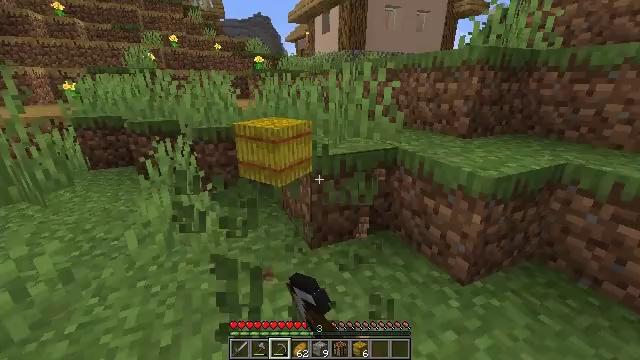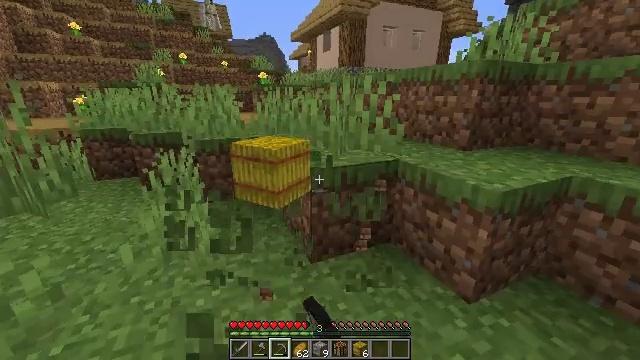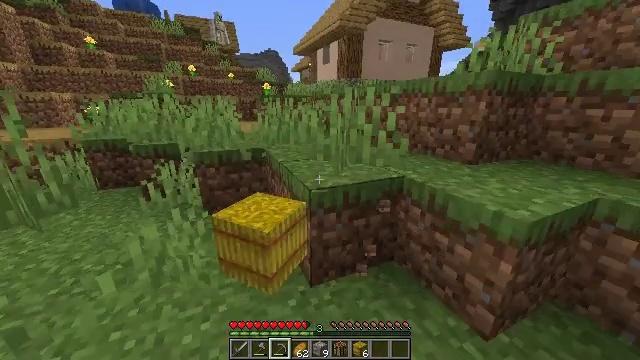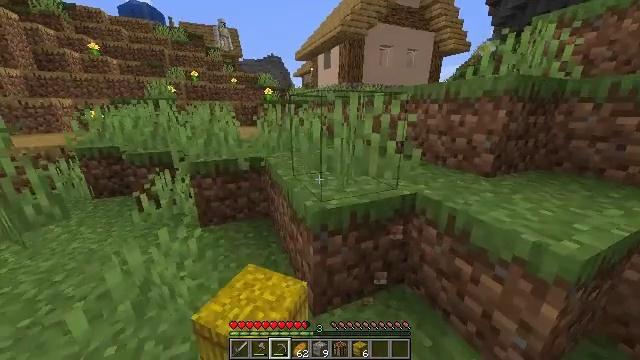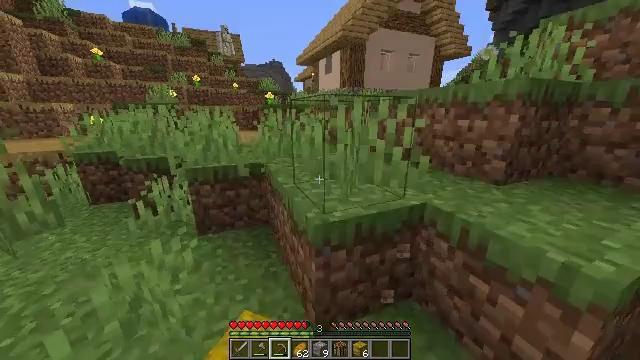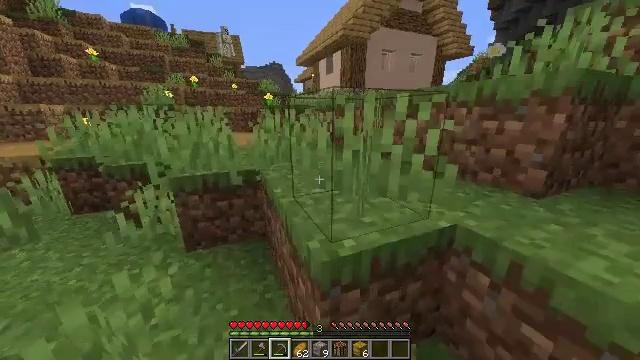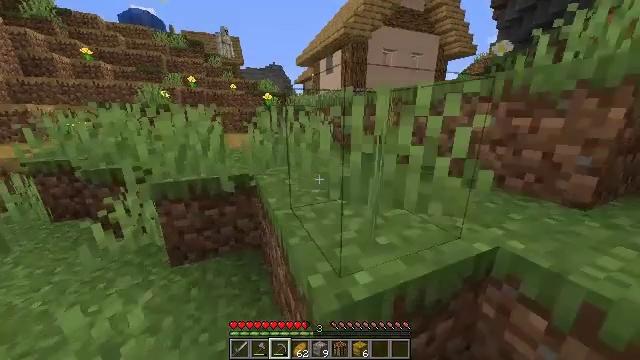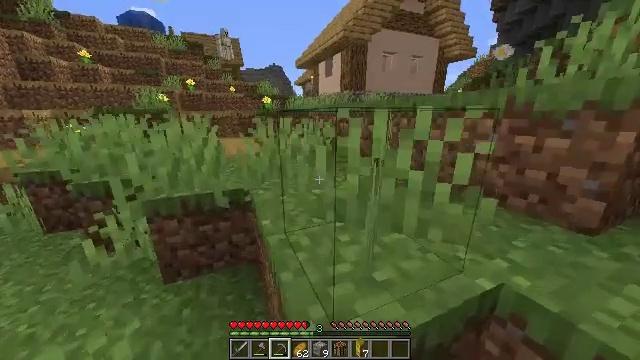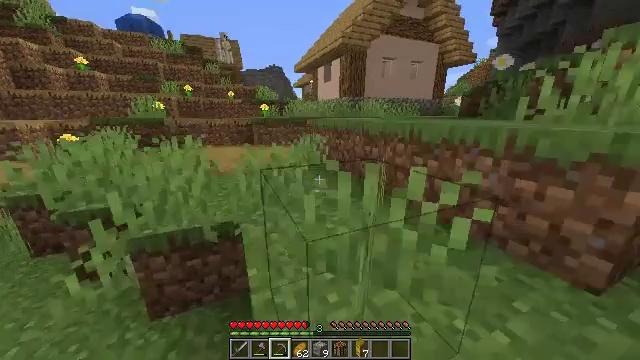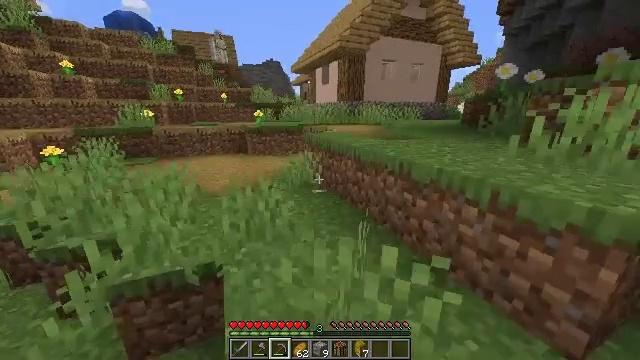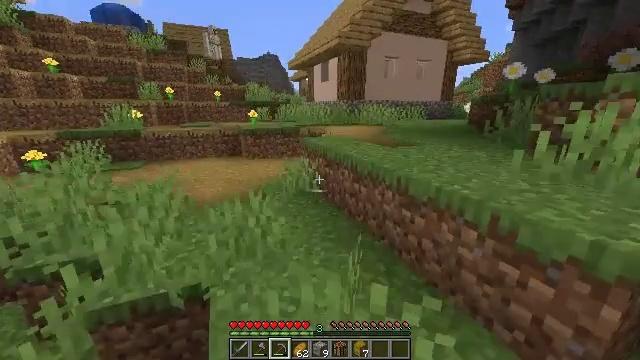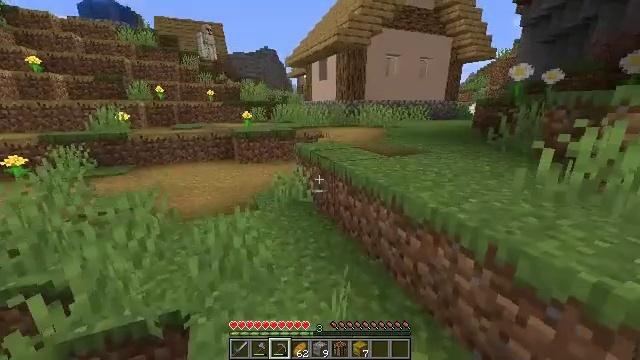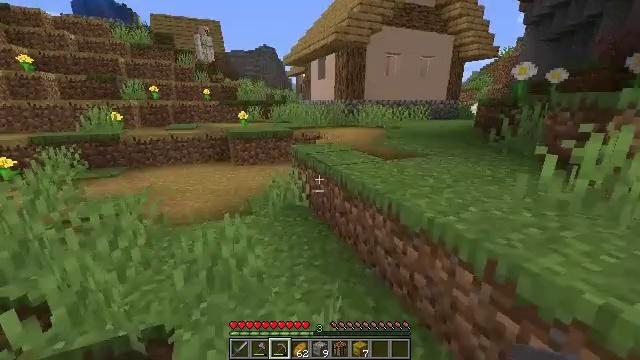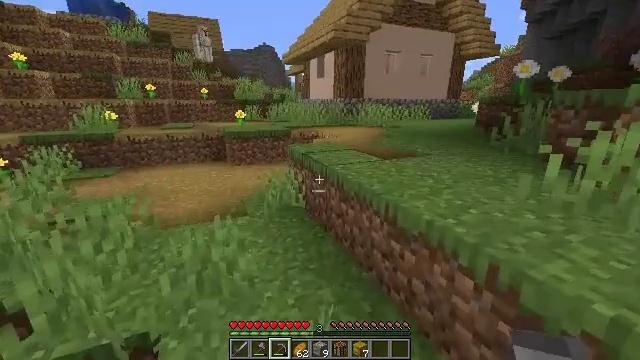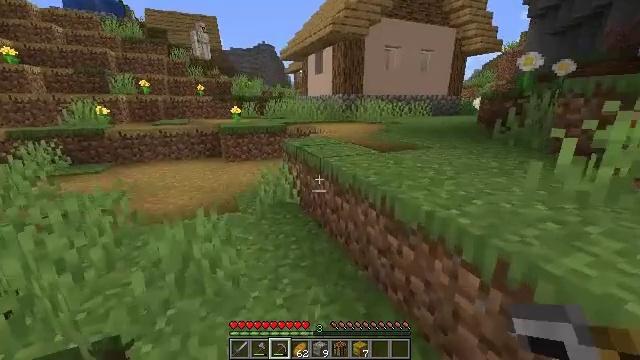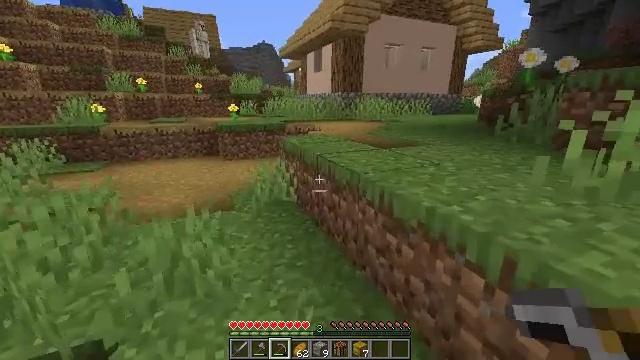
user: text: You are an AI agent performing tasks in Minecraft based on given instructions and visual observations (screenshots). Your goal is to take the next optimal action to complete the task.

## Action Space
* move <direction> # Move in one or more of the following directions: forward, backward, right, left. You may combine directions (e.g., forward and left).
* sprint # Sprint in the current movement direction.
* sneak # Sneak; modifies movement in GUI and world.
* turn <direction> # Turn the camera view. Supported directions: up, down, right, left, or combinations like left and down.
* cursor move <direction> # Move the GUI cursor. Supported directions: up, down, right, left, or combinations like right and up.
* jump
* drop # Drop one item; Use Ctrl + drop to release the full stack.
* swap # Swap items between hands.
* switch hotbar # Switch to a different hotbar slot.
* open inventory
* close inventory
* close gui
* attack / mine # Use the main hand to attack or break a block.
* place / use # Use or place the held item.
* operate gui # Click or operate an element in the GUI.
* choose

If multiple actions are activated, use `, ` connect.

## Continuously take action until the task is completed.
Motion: motion action
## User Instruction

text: Mine a hay block from the field.
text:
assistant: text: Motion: move forward, sprint, turn up
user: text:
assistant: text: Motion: move forward, sprint
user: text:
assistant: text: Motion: move forward, sprint
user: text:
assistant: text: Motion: move forward
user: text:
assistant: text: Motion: move forward
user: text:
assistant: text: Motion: move forward
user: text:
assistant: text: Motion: move forward, jump
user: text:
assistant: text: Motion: move forward, jump
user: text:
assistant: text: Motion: move forward, jump
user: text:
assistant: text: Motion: move forward, jump
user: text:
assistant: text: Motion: move forward, jump
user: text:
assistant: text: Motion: move forward
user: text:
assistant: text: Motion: move forward
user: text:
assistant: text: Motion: move forward
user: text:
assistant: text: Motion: move forward, sprint
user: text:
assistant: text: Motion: move forward, sprint
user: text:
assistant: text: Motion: move forward, sprint
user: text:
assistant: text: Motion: move forward, sprint, turn right and up, jump
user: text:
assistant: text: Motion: move forward, turn right and up, jump
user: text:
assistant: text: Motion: move forward, turn right, jump
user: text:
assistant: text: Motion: move forward, jump
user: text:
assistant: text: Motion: move forward, jump
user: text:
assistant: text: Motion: move forward, jump
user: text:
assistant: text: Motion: move forward
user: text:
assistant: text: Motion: move forward, sprint
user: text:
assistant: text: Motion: move forward, sprint, turn right
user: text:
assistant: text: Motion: move forward, sprint, turn right
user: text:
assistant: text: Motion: move forward, sprint, turn right, jump
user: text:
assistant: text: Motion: move forward, jump
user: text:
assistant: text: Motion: move forward, jump